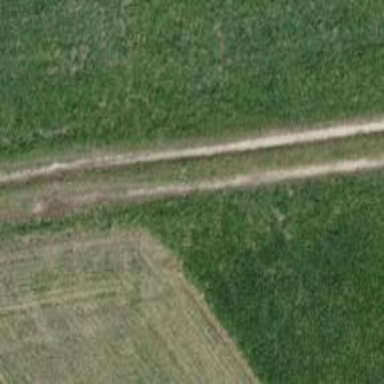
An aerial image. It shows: Track road with grade3 tracktype.